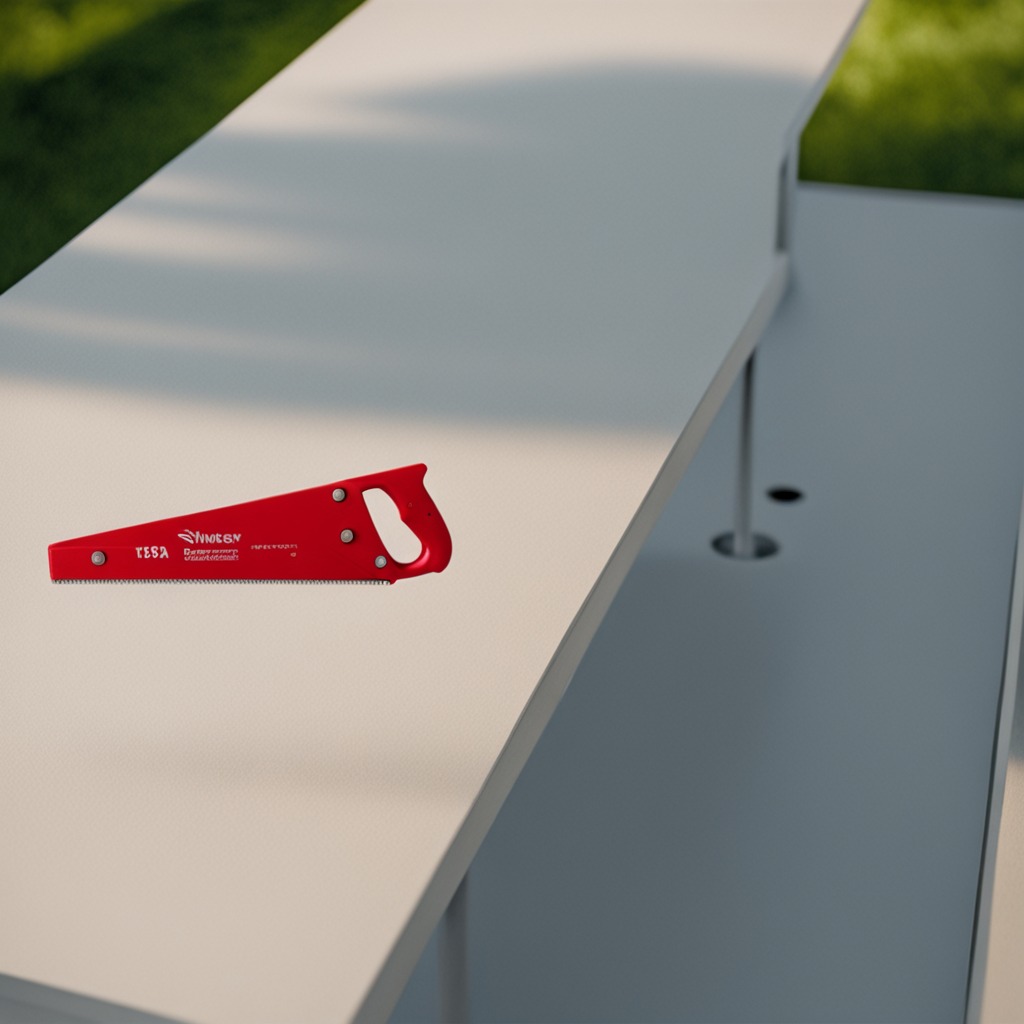
A handheld metal saw is lying on the textured surface of a clean utility table in a temporary outdoor tool station.